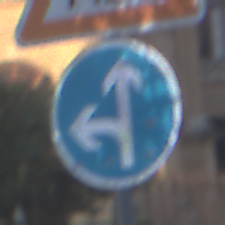
Verkehrszeichen: VorgeschriebeneFahrtrichtungGeradeausOderLinks
Zusatzzeichen oben: Arbeitsstelle
Umgebung: Outdoor, Urban
Tageszeit: SunriseSunset
Wetter: PartlyCloudy
Licht: Natural
Jahreszeit: NotSpecified
Kontrast: LowContrast